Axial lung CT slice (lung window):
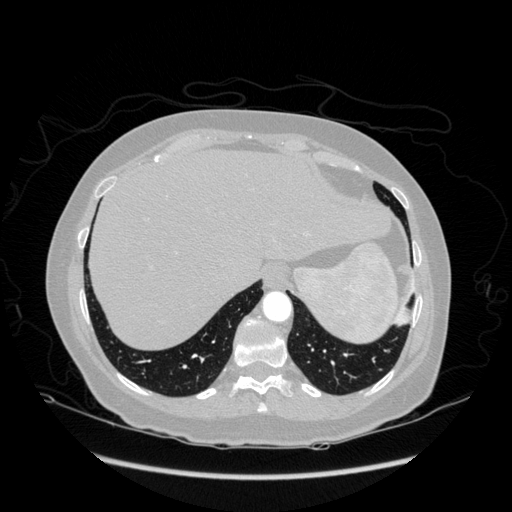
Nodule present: no